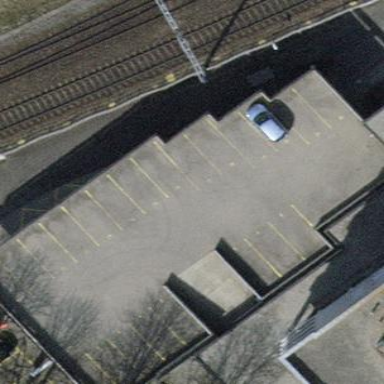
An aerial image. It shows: Rooftop parking area with asphalt surface.